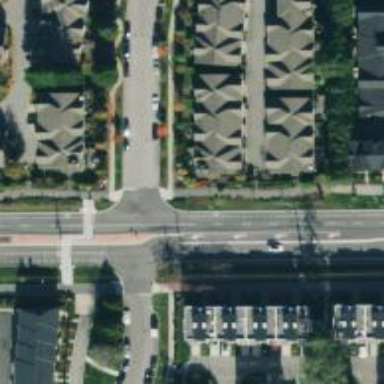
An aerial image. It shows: Stop road.